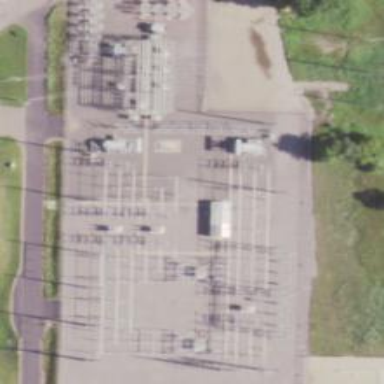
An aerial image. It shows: Power substation enclosed by fence.